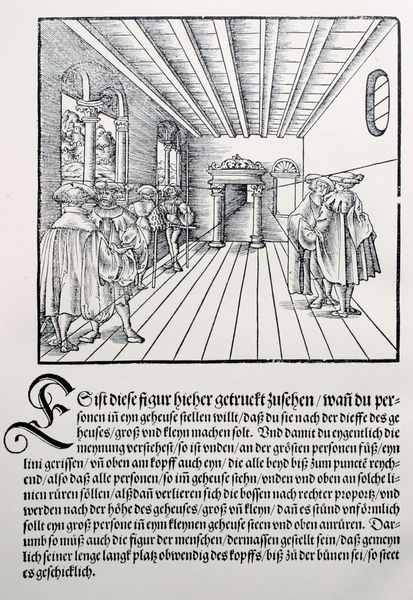
Titel: Illustration aus: Eyn schön nützlich büchlin und underweisung der kunst des Messens
Künstler: Hieronymus Rodler
Standort: (Seriendruck)
Schlagwörter: baum, berg, dunkel, fuß, himmel, mann, schatten, umhang, weiß, bäume, landschaft, menschen, fenster, frankreich, grau, hell, holz, hut, hüte, männer, raum, reden, schwarz, säule, säulen, tür, unterhalten, zeichnung, zimmer, malerei, rock, versammlung, alt, bart, bärte, mützen, barock, rahmen, bild, gelehrte, innenraum, hügel, boden, figur, gewand, mantel, decke, personen, renaissance, vornehm, wald, kamin, oval, stock, beine, aussicht, bein, füße, holzschnitt, schrift, perspektive, parkett, stab, grafik, graphik, linien, hof, dielen, rand, saal, rundbogen, planken, diele, balken, biden, deutsch, durchgang, bretter, striche, tor, gruppen, halle, flucht, bögen, wände, fussboden, gang, buch, kloster, rundfenster, zentralperspektive, druck, schwarzweiss, druckgrafik, schraffur, stich, seite, illustration, schwert, schwerter, text, buchstabe, buchstaben, strich, mäntel, flur, holzdecke, dielenboden, ritter, kapitelle, buchdruck, buchseite, portal, talare, rosette, fluchtpunkt, mittelalter, rundbögen, umhänge, kniestrümpfe, muschel, speer, dürer, gespräche, wachen, flugblatt, dachbalken, gebälk, traktat, paare, fensterbögen, bogenfenster, fester, biforien, balkendecke, deckenbalken, zwillingsfenster, fechter, artikel, seriendruck, kunstvoll, lehrbuch, fellhut, gelehrten, bodenbretter, königshaus, austausch, unterredung, menscheb, fluchtung, initialie, mänte, määner, sehwinkel, zweiergruppen